Question: I have the following two tables...

I am trying to select all the cities belonging to a country using the country name, or using the country id but displaying only the city name and country name.
I am using the following statement but is not working, this is my first time doing SQL
'''
SELECT CI.CITY_NAME, CO.COUNTRY_NAME
FROM CITY CI INNER JOIN COUNTRY CO
ON CI.CITY_ID = CO.COUNTRY_ID
WHERE CO.COUNTRY_ID = 1;
'''
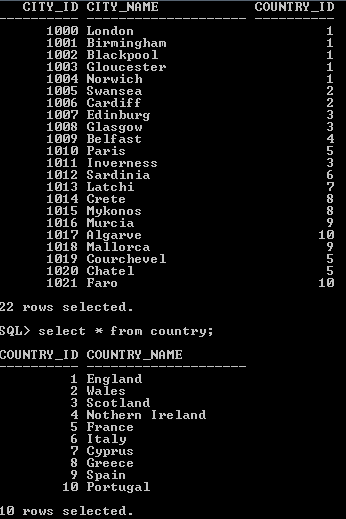
Answer: You're comparing a country id with a city id, seems like you'd really want to do;
'''
SELECT CI.CITY_NAME, CO.COUNTRY_NAME
FROM CITY CI INNER JOIN COUNTRY CO
ON CI.COUNTRY_ID = CO.COUNTRY_ID
WHERE CO.COUNTRY_ID = 1;
'''